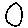
Label: circle